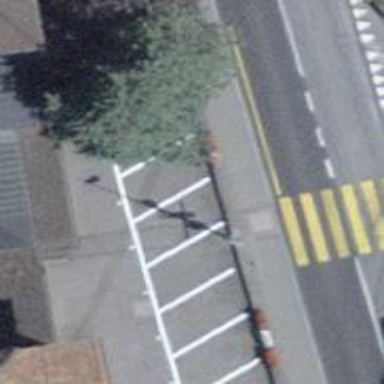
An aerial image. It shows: Guidepost providing information.